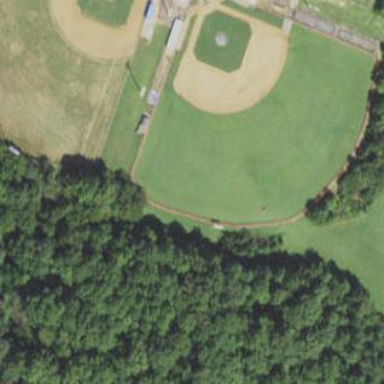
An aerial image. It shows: Baseball pitch for leisure land.